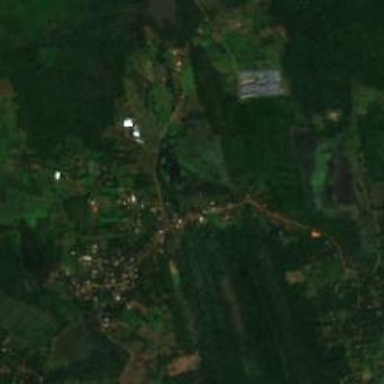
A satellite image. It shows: Village.